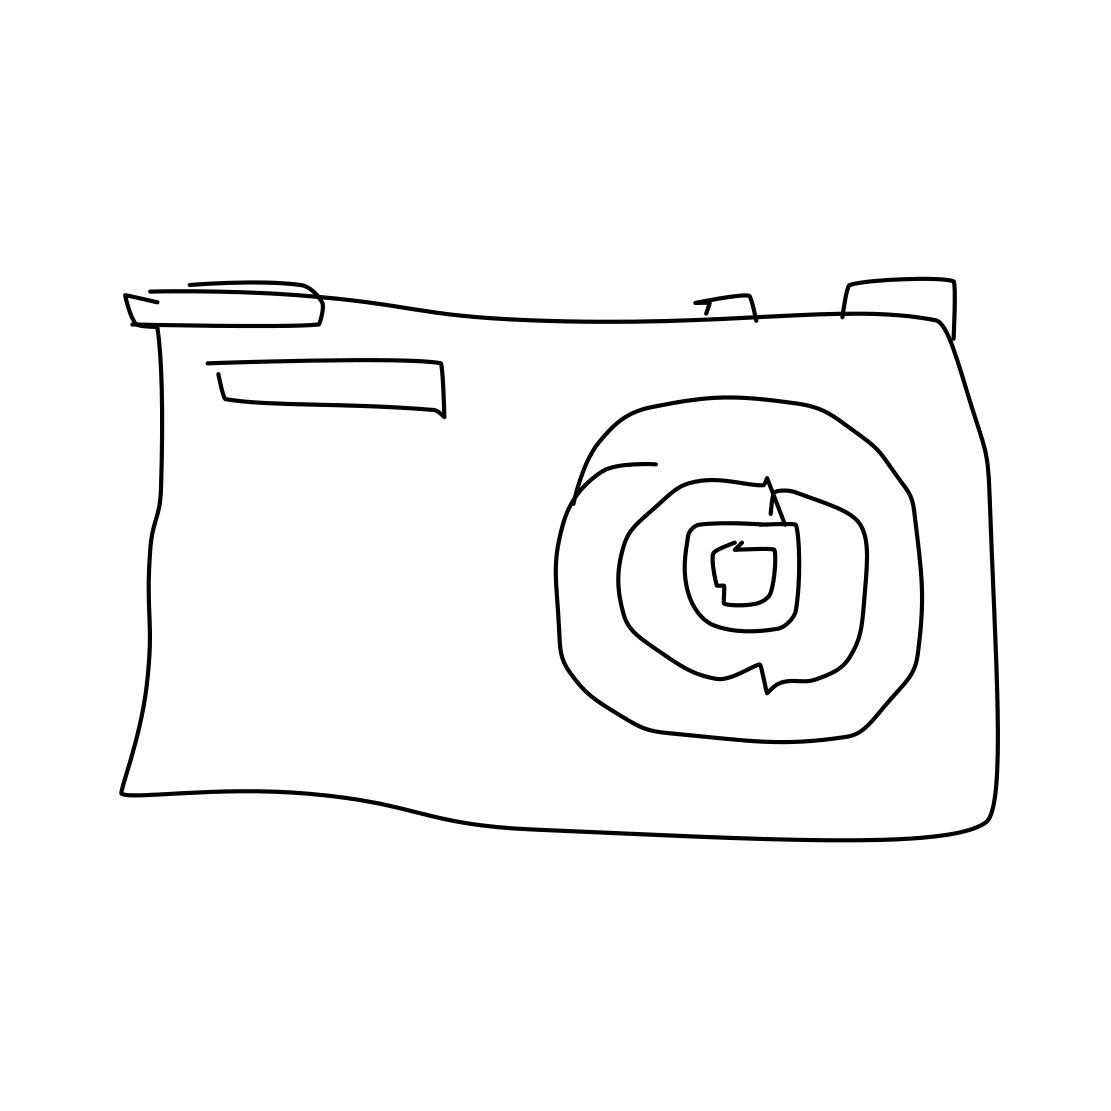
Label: camera